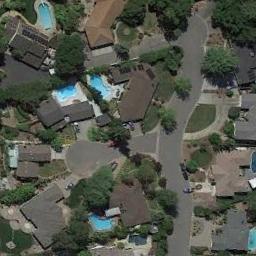
Label: residential